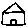
Label: house